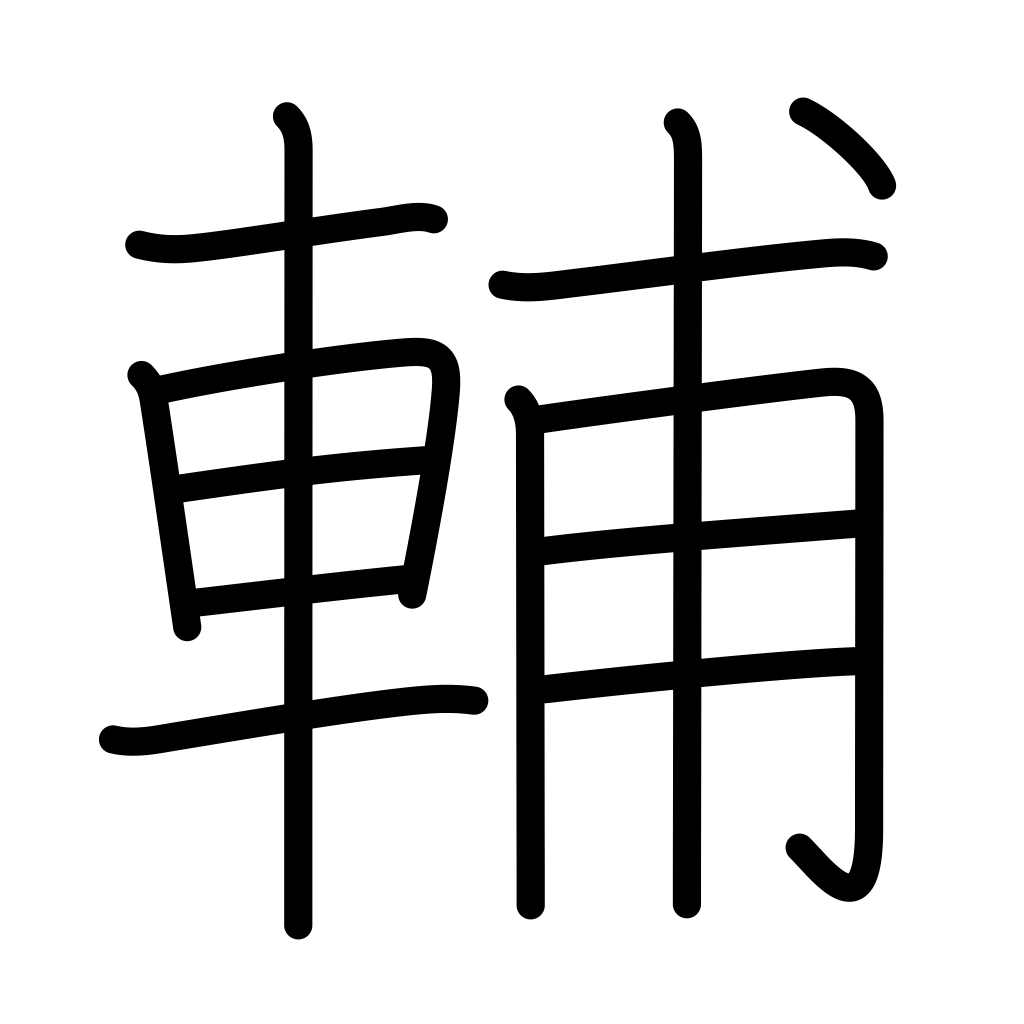
Meaning: help